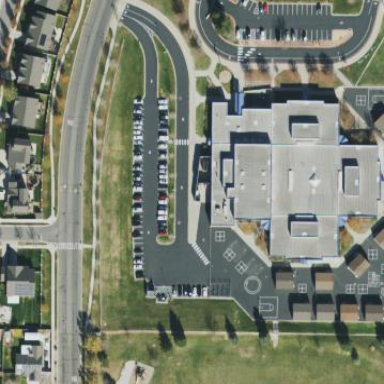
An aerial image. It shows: School building.